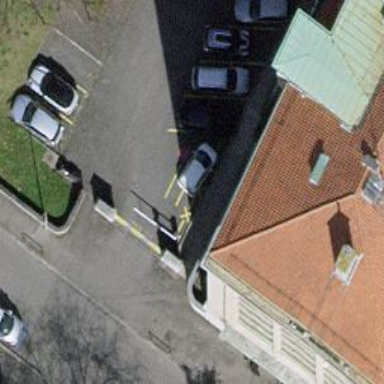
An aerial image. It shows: Lift gate barrier.